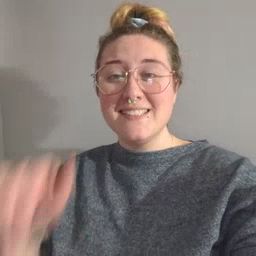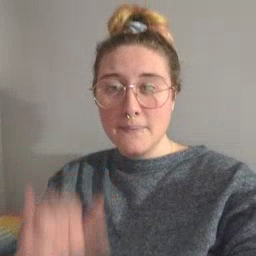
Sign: same